Question: I'm trying to create a customer. I'm trying to add each user input inside an arrayList and make it output towards the end. But, my output gives me some memory location.Can someone throw some light into this?
'''
public static void main(String[] args) {
Scanner input = new Scanner(System.in);
System.out.println("Enter First Name: ");
String firstName = input.nextLine();
System.out.println("Enter Last Name: ");
String lastName = input.nextLine();
System.out.println("Enter Home Address: ");
String homeAddress = input.nextLine();
Customer cus = new Customer(firstName, lastName, homeAddress);
System.out.println("
Welcome: ");
System.out.print(cus.getFirstName() + cus.getLastName());
System.out.println("
Your Shipping Address: ");
System.out.print(cus.getHomeShippingAddress());
List<Customer> customer = new ArrayList<Customer>();
customer.add(cus);
// Output the list contents
printList(customer);
}
public static void printList(List<Customer> list) {
System.out.println("Customers: ");
for (Customer customer : list) {
System.out.printf("%s", customer);
}
System.out.println();
}
'''
}

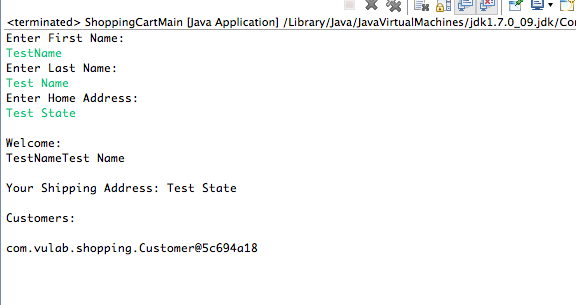
Answer: You're trying to print an object, so it goes to its 'toString()' method. You probably want to implement your own 'toString()' method by overriding the one inherited from <URL>.
Something like:
'''
@Override
public String toString() {
StringBuilder result = new StringBuilder();
//build your string here.
//Perhaps by appending the customer's first and last name?
return result.toString();
}
'''
What you're currently seeing, inherited from <URL>, is this:
> getClass().getName() + '@' + Integer.toHexString(hashCode())